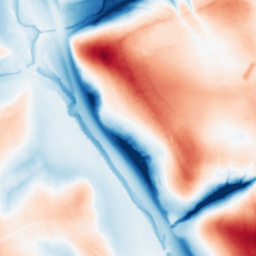
Category: trend_removal
Decomposition family: local_polynomial
Decomposition parameters: window_size: 101
degree: 3
Upsampling method: cubic_mitchell
Upsampling parameters: scale: 2
Upsampling scale: 2